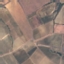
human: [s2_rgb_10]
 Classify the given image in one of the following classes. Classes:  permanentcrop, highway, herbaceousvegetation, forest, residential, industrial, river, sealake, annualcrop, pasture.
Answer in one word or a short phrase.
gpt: PermanentCrop